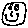
Label: smiley face